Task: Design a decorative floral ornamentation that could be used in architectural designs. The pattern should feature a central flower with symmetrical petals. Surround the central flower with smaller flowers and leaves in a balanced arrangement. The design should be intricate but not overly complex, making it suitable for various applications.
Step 103:
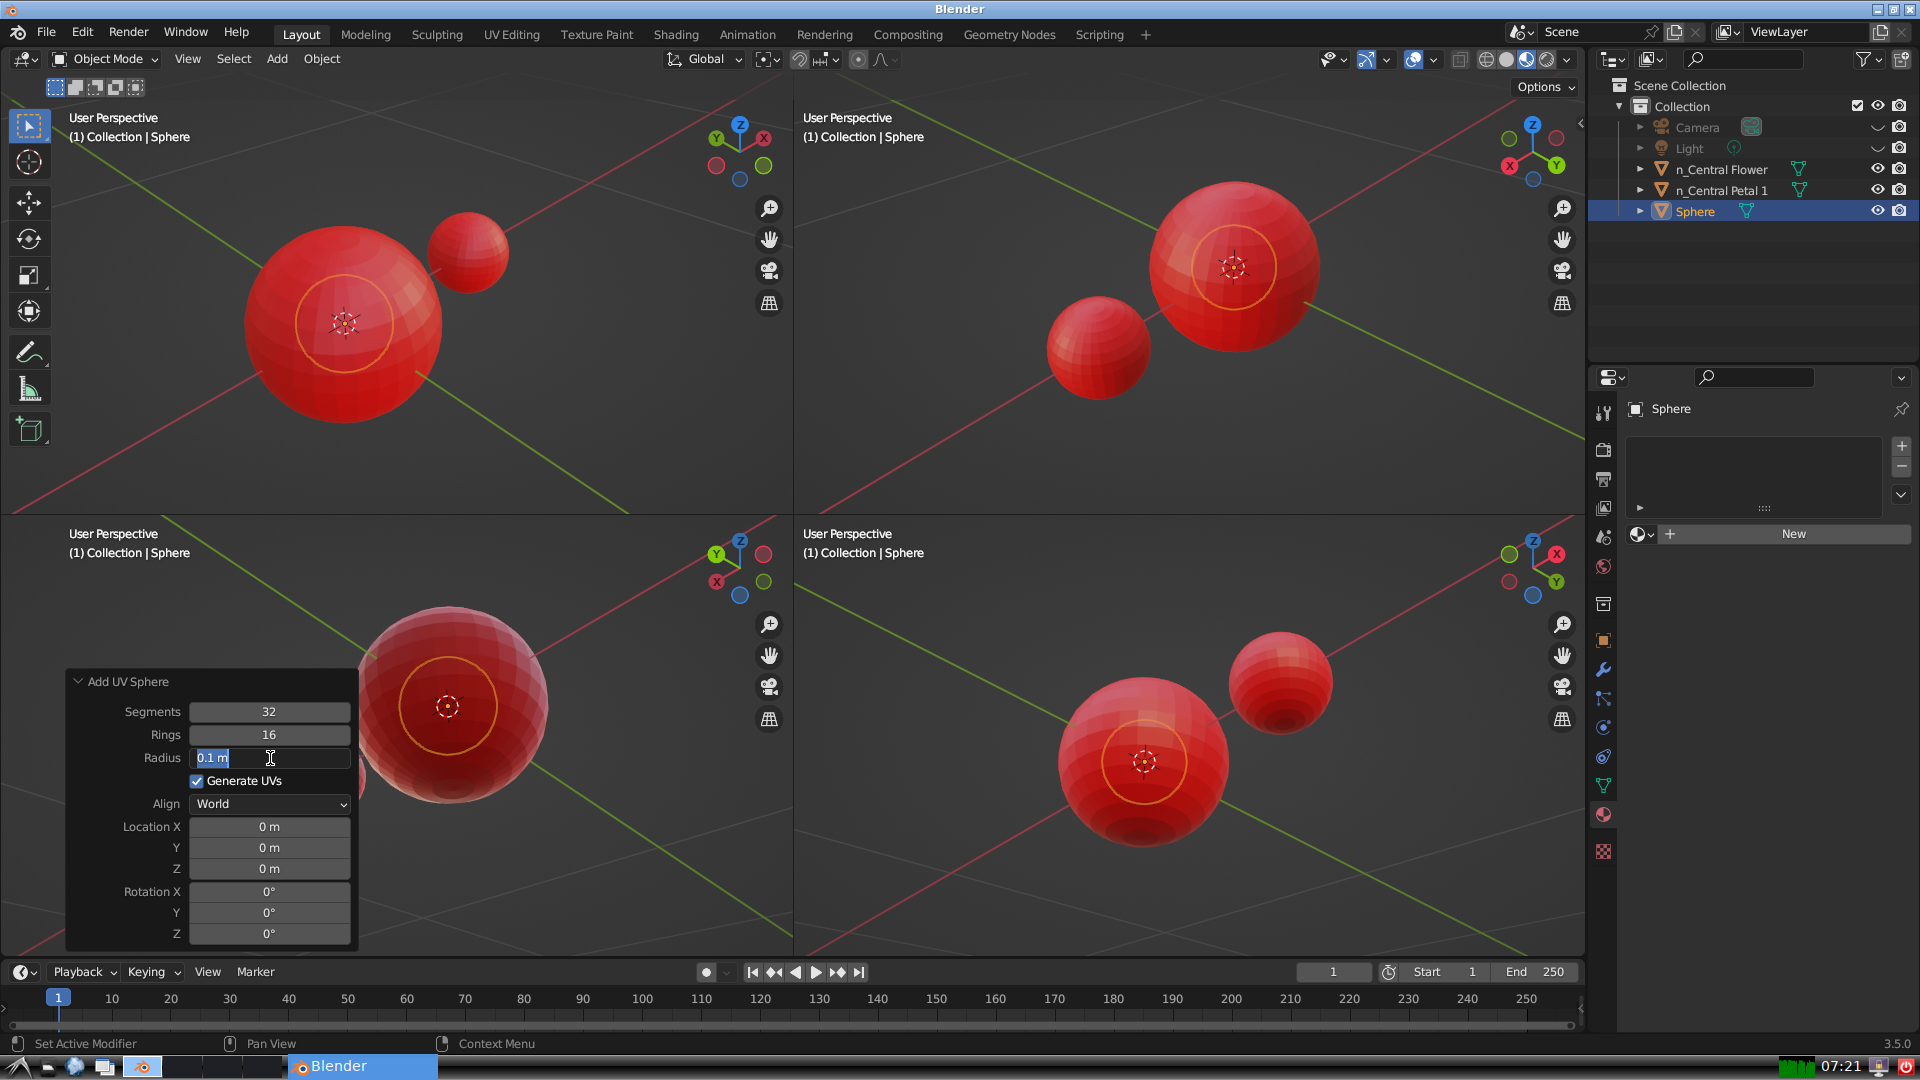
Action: input_text: 0.1